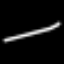
Label: line